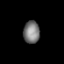
Tissue: prostate
Cell type: T cells
Senescence score: 0.2798
Nuclear area (px): 357
Mean DAPI intensity: 121.025